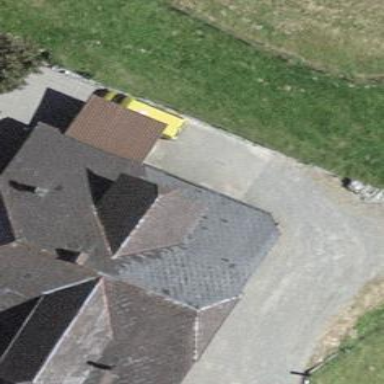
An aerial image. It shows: Farm building.